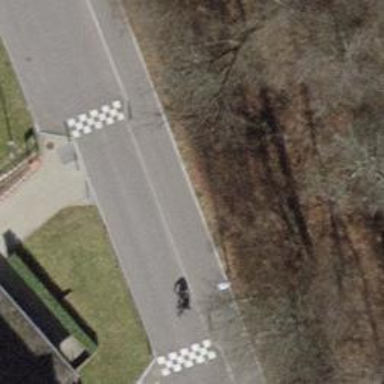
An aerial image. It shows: Table-style traffic calming feature.